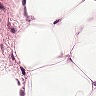
Metastatic tissue present: no